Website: apple
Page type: delivery-shipping
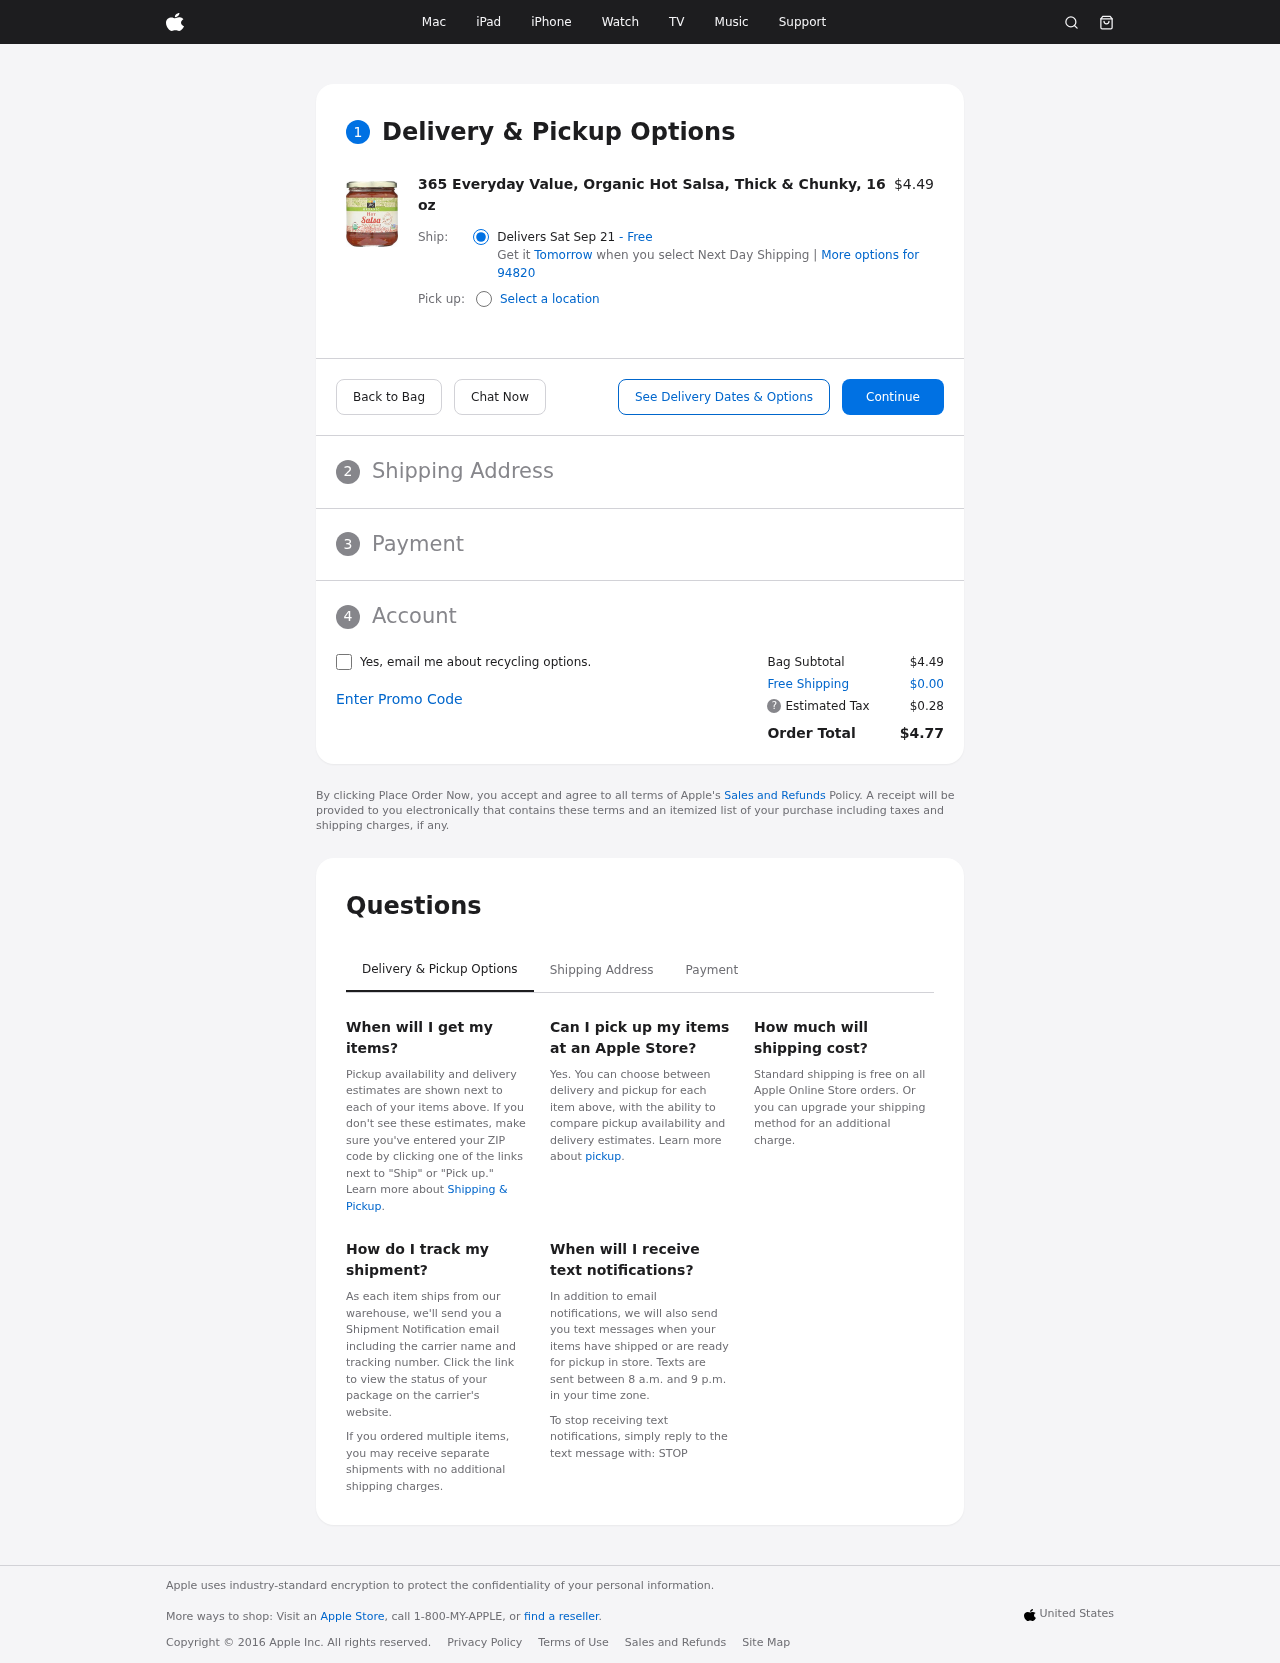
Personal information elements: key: PII_POSTCODE
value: More options for 94820
Product elements: key: PRODUCT1_NAME
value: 365 Everyday Value, Organic Hot Salsa, Thick & Chunky, 16 oz
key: PRODUCT1_PRICE
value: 4.49
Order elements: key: ORDER_DELIVERY_DATE
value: Delivers Sat Sep 21
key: ORDER_SUBTOTAL
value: $4.49
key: ORDER_SHIPPING_COST
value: $0.00
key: ORDER_TAX
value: $0.28
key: ORDER_TOTAL
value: $4.77